Field crop: maize
Growth stage: 2
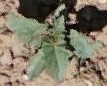
Species: datura